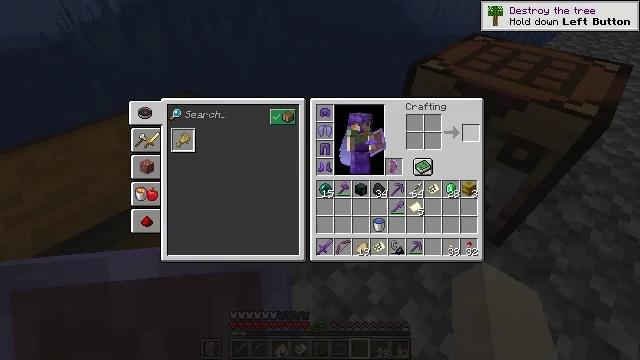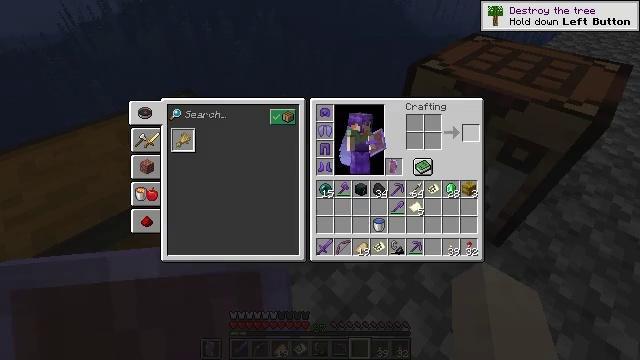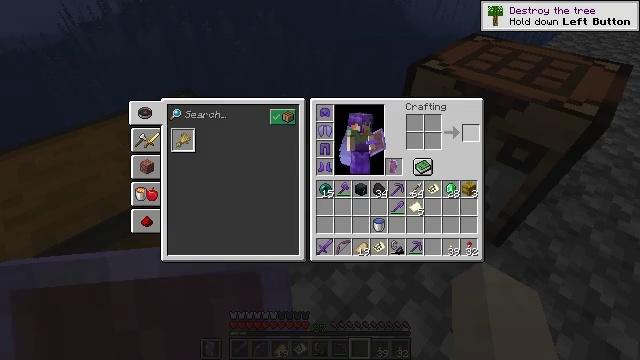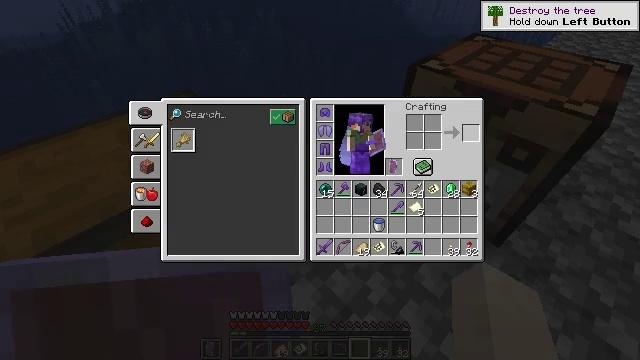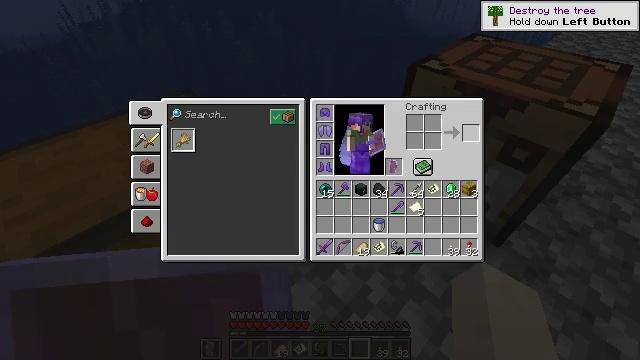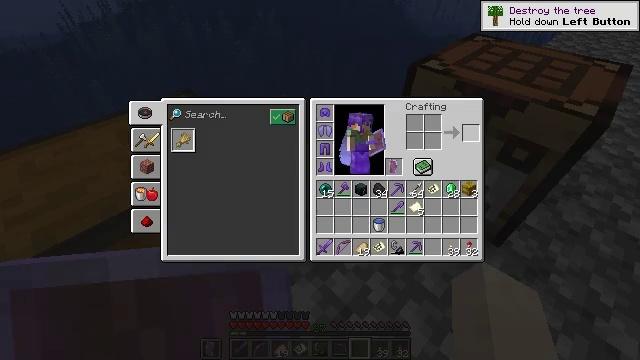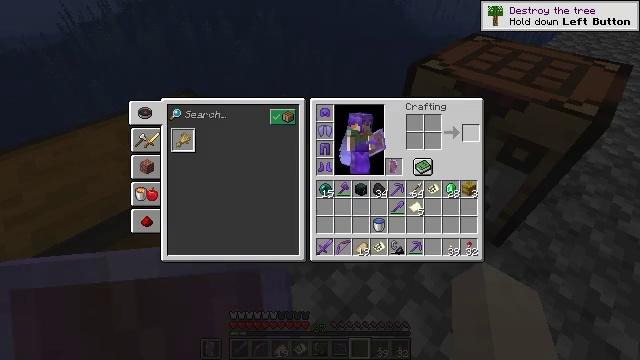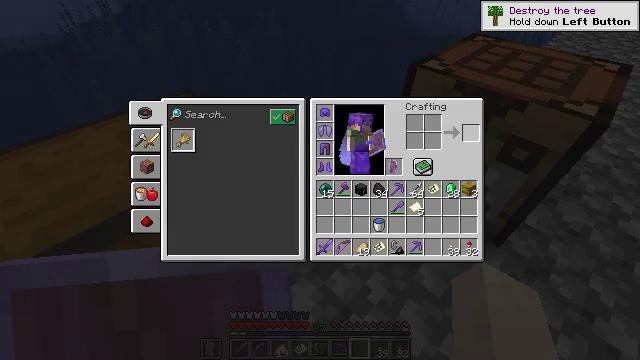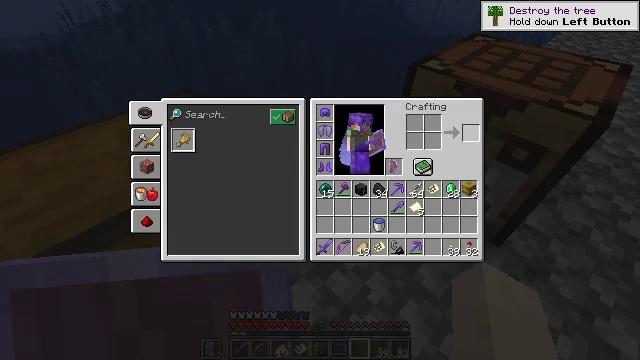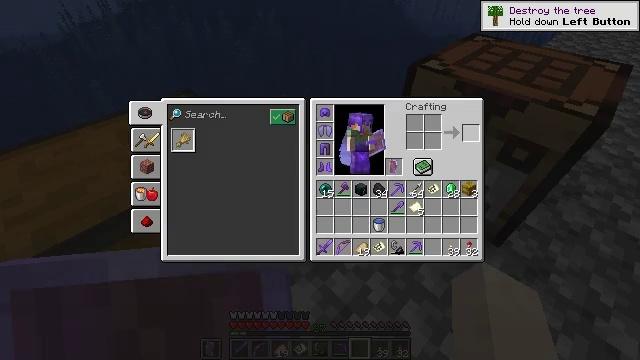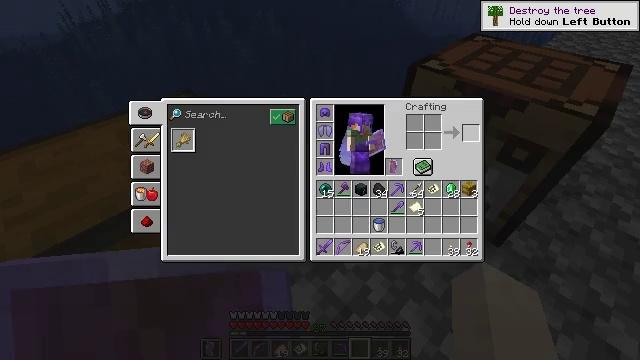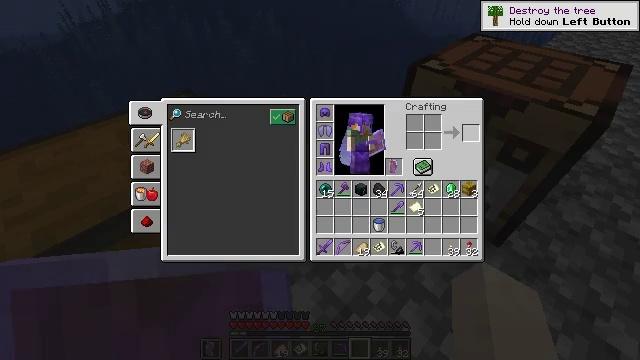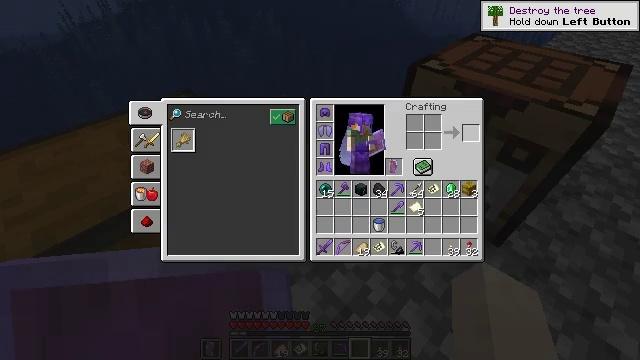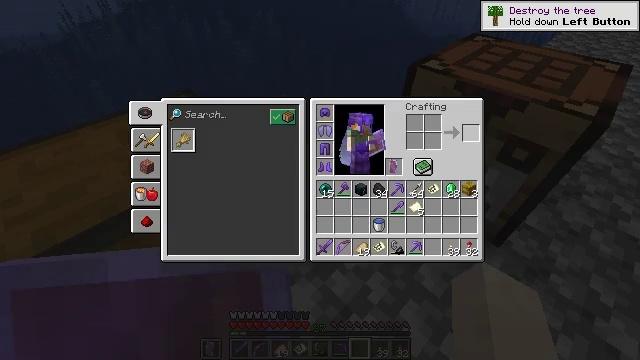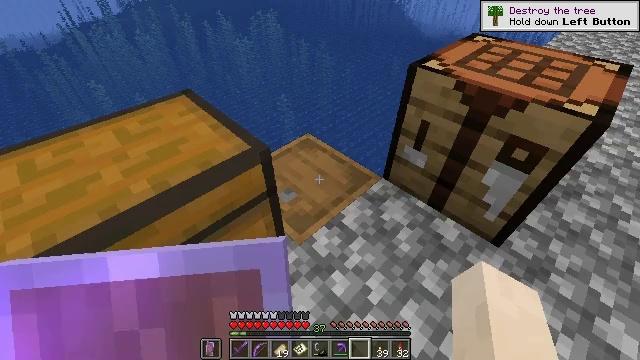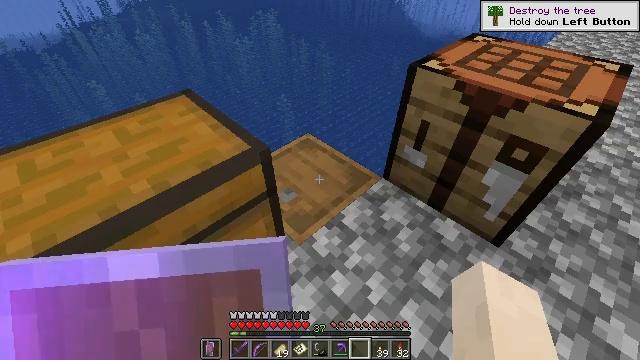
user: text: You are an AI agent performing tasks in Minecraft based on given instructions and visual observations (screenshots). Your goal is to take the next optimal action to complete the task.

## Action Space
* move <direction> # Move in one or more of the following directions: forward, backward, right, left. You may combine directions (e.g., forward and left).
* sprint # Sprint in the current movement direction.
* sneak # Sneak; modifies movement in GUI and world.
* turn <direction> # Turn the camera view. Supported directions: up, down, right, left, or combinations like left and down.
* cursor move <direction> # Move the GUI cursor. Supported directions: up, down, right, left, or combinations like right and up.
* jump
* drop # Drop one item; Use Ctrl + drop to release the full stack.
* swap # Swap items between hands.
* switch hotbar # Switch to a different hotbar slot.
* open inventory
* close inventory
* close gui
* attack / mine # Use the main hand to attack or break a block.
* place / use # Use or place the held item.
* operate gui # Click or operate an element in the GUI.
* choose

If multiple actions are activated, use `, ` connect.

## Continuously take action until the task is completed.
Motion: motion action
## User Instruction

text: Make a map using a crafting table.
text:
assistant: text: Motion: sneak, attack / mine
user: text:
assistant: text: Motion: sneak, attack / mine
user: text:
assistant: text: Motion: sneak, attack / mine
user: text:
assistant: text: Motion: sneak, attack / mine
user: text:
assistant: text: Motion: sneak
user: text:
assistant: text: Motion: no_op
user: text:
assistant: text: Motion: no_op
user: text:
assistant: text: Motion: no_op
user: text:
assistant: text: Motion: no_op
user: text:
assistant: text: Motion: no_op
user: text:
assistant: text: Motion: no_op
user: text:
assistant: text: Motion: no_op
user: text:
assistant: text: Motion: no_op
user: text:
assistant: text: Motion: no_op
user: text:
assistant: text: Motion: no_op
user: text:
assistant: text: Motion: no_op
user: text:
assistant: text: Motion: turn left
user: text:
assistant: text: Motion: turn left and up
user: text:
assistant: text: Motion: turn left and up
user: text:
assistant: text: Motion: turn left and up
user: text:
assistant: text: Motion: no_op
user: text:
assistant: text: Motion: move forward
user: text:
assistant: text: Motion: move forward
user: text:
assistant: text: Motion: move forward
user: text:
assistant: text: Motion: move forward
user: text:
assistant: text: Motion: move forward
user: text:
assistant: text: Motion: move forward
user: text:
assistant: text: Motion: move forward
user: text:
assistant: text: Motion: move forward, sprint
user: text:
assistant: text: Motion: move forward, sprint